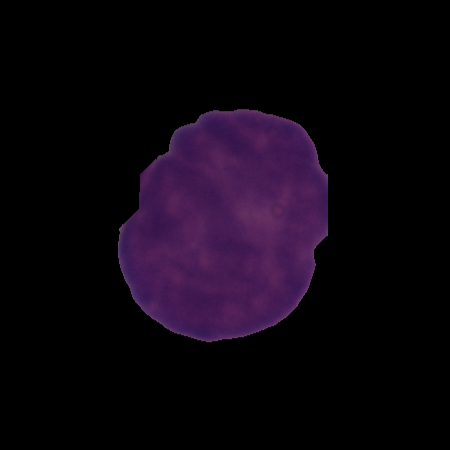
Label: cancer